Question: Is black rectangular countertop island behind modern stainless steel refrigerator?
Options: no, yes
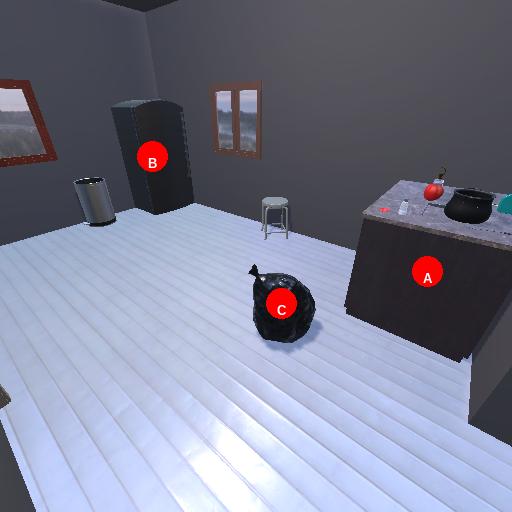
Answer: no